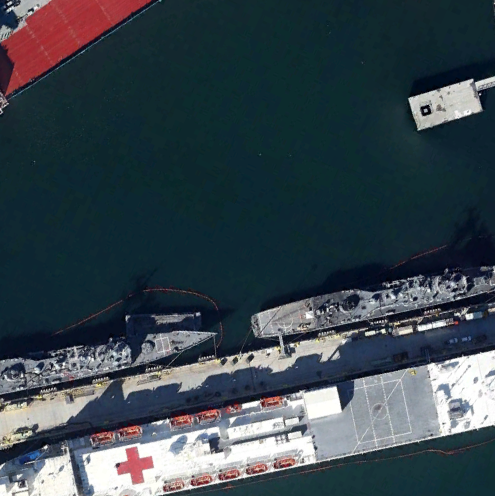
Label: Medical_ship